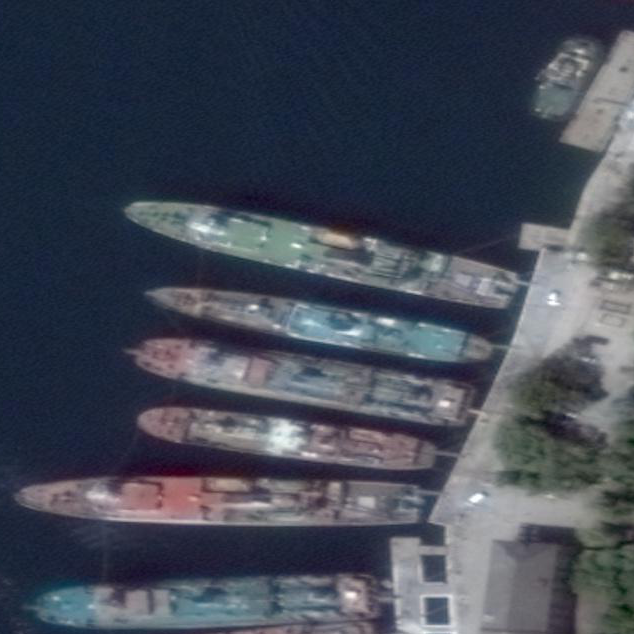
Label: civil